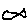
Label: fish